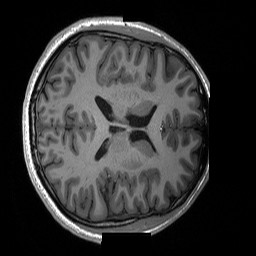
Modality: T1w
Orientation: axial
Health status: ill
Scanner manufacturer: siemens
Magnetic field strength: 3 T
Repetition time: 2.3 s
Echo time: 0.00226 s